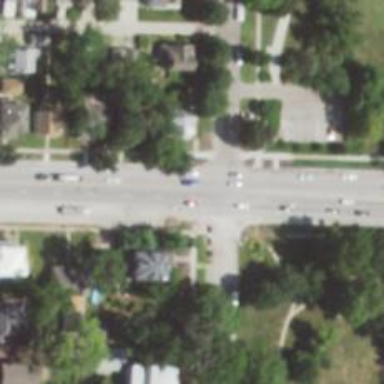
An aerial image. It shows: Unmarked crossing on the road.